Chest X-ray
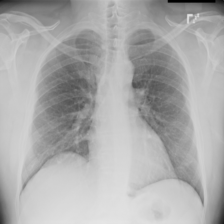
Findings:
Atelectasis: negative
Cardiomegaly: negative
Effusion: negative
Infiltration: negative
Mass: negative
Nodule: negative
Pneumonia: negative
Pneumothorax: negative
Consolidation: negative
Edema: negative
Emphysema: negative
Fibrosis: negative
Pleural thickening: negative
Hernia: negative